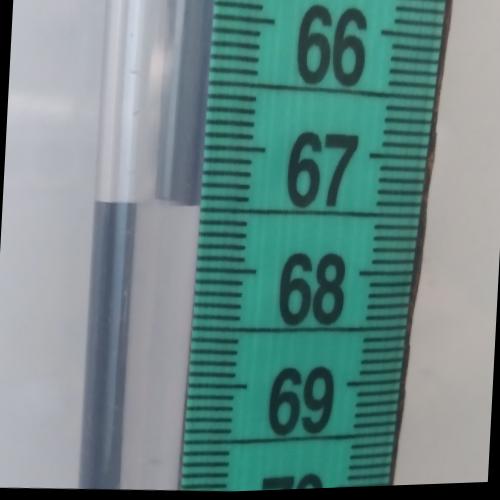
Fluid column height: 67.5 cm